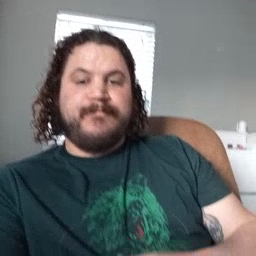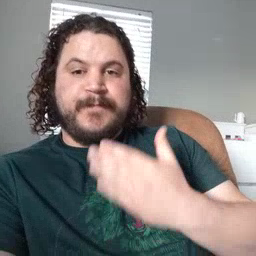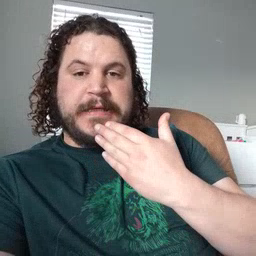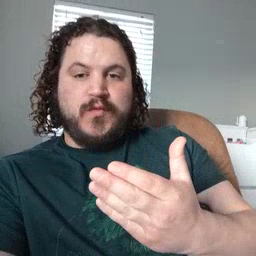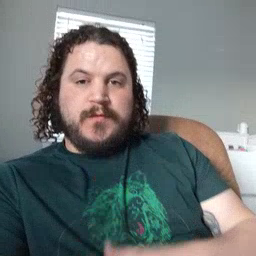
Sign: thankyou